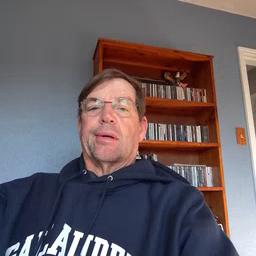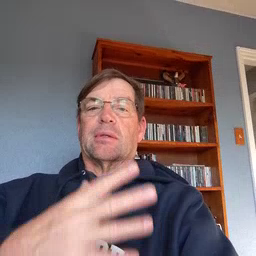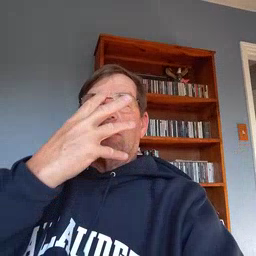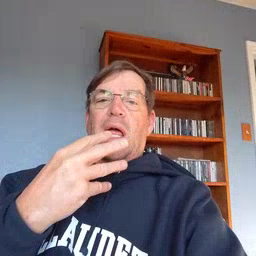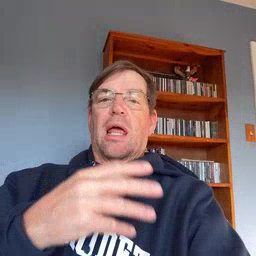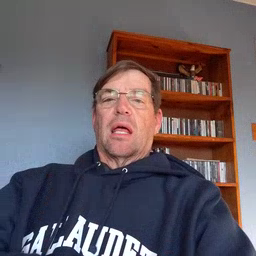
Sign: sad